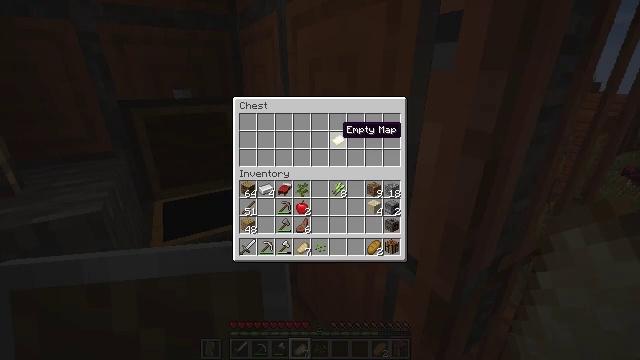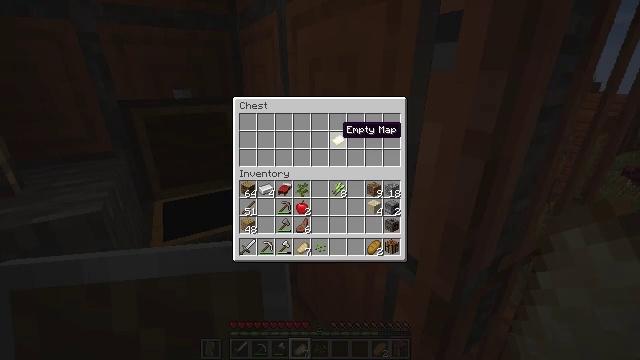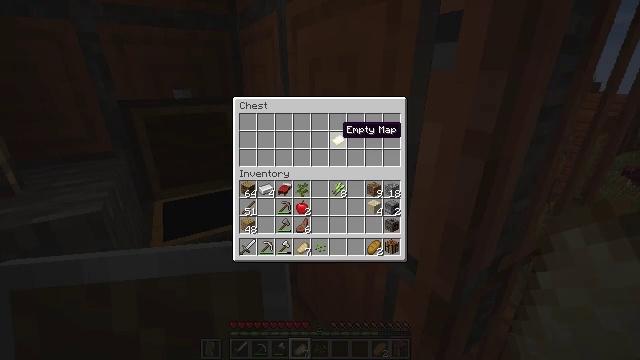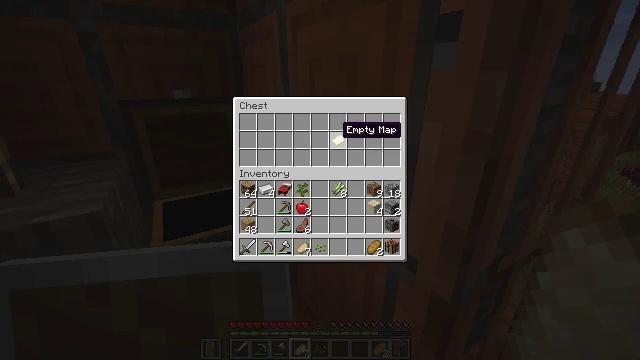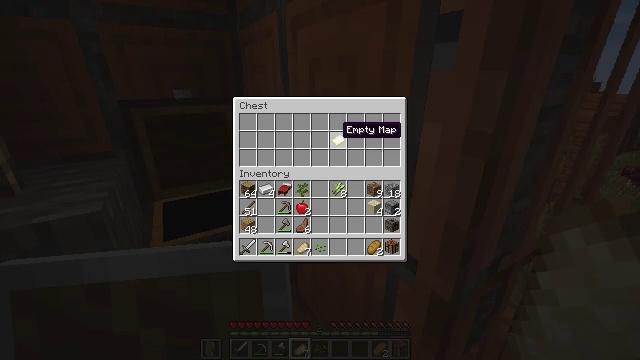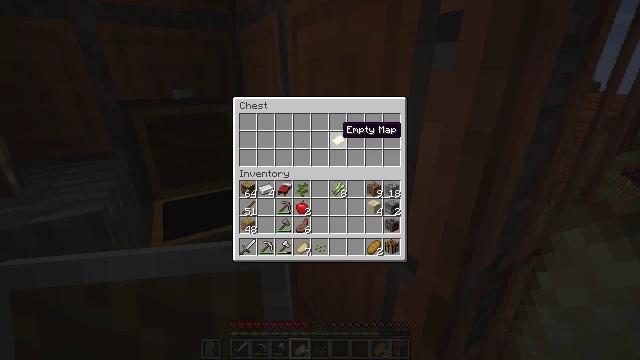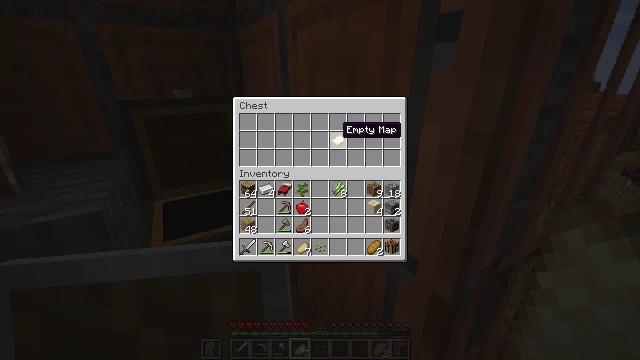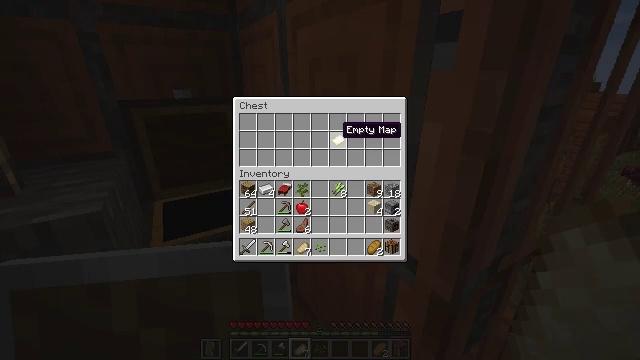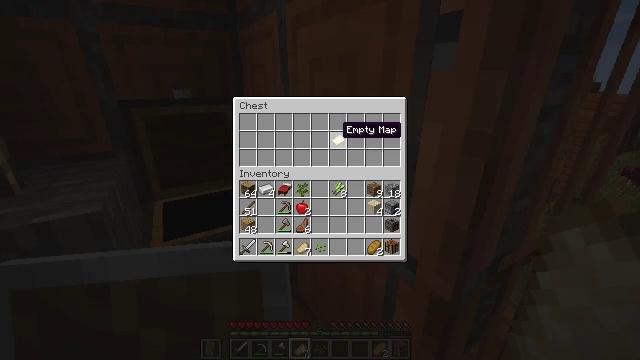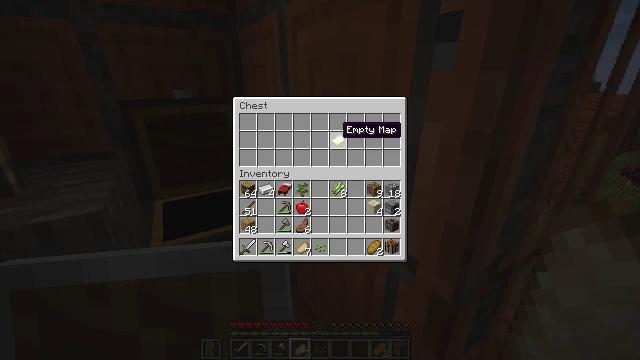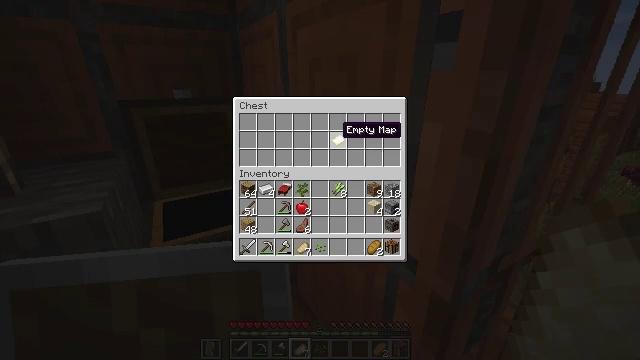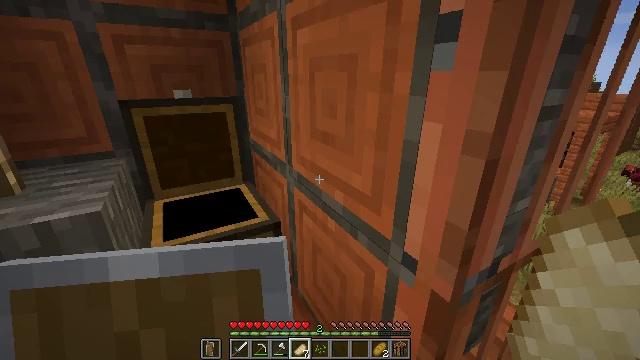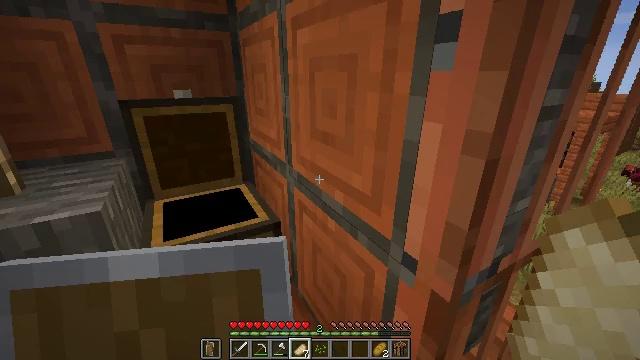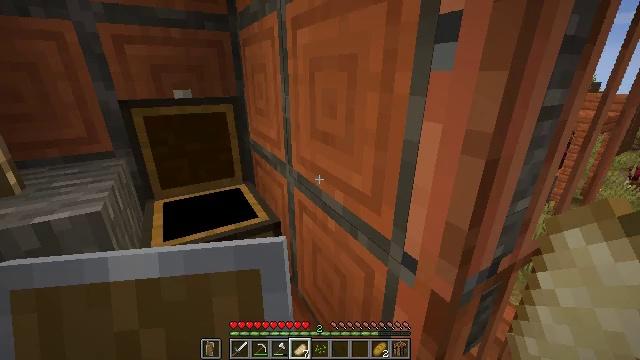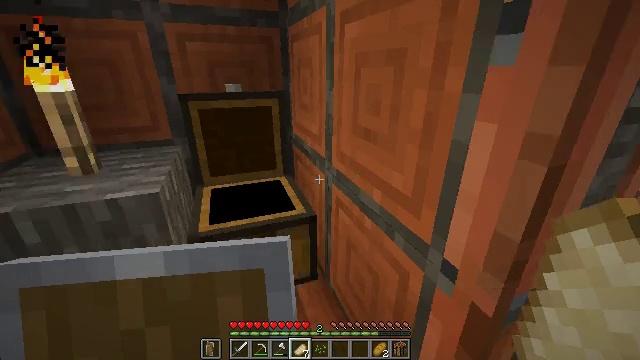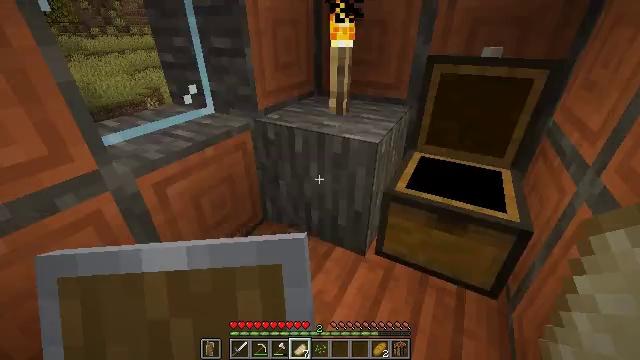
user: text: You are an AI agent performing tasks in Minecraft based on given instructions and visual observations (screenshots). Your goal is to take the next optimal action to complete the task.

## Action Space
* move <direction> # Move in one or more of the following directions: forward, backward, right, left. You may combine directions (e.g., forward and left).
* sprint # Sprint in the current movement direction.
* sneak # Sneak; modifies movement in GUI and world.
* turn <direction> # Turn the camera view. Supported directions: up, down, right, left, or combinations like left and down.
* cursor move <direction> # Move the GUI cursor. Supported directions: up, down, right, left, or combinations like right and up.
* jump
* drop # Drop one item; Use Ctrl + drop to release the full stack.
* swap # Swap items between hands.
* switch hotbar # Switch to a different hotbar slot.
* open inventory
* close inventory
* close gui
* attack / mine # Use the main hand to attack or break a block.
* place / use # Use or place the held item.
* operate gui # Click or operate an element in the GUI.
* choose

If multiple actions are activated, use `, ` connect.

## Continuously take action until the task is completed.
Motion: motion action
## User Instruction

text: Mine the bookshelf to gather resources.
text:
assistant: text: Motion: sneak
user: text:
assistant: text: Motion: sneak
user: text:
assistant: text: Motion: sneak
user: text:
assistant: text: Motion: sneak
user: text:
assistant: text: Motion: sneak
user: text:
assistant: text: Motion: sneak
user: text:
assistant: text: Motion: no_op
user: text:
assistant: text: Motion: no_op
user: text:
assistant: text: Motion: no_op
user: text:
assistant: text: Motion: no_op
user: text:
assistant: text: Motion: close inventory
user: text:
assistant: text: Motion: close inventory
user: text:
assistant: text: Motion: close inventory
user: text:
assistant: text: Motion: turn left
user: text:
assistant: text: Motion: turn left and down
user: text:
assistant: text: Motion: turn left and down
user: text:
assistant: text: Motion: turn left
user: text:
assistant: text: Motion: turn left
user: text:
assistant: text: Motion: no_op
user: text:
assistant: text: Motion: no_op
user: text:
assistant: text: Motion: no_op
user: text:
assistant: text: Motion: no_op
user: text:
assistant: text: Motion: no_op
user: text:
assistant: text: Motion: turn up
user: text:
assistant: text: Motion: turn right and up
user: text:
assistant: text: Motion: turn right and up
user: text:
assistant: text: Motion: no_op
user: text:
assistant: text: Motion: no_op
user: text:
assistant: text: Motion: no_op
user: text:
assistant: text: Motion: no_op